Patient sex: M
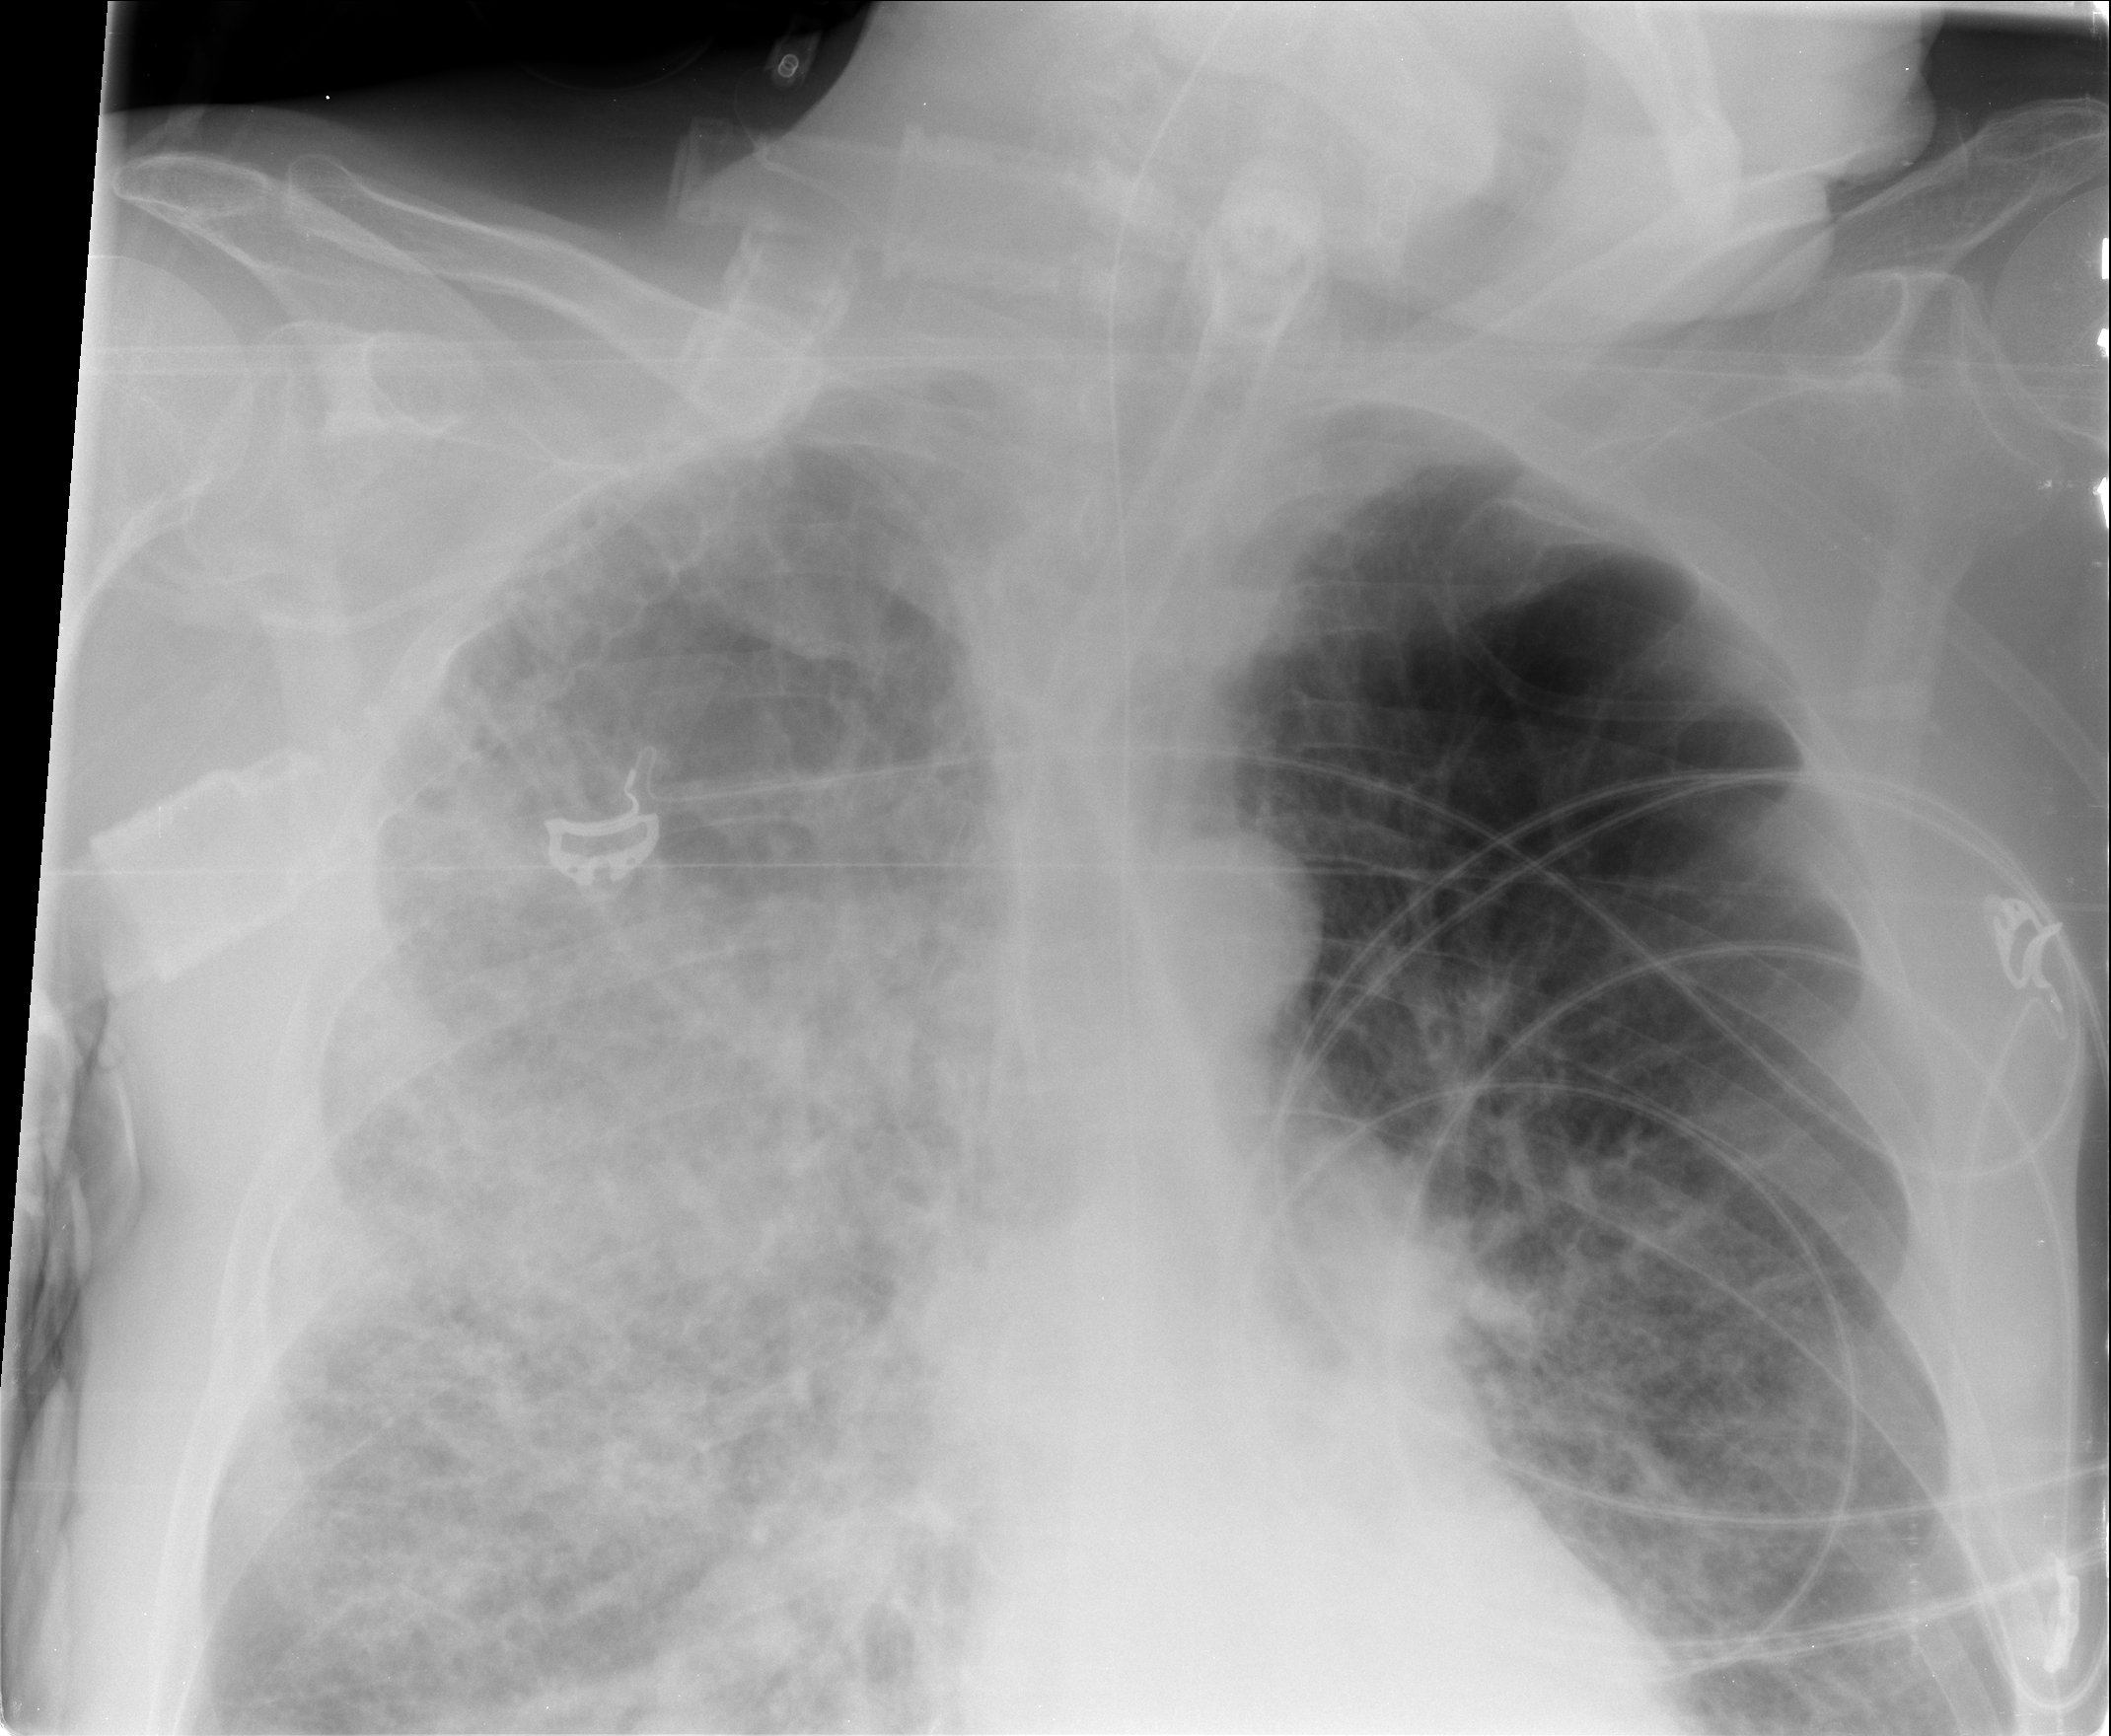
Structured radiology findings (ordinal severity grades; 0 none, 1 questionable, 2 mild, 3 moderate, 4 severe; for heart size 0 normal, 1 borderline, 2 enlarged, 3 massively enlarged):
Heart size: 0
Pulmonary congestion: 1
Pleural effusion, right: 0
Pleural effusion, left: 0
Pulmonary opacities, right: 3
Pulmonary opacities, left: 2
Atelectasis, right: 2
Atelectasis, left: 2